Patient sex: M
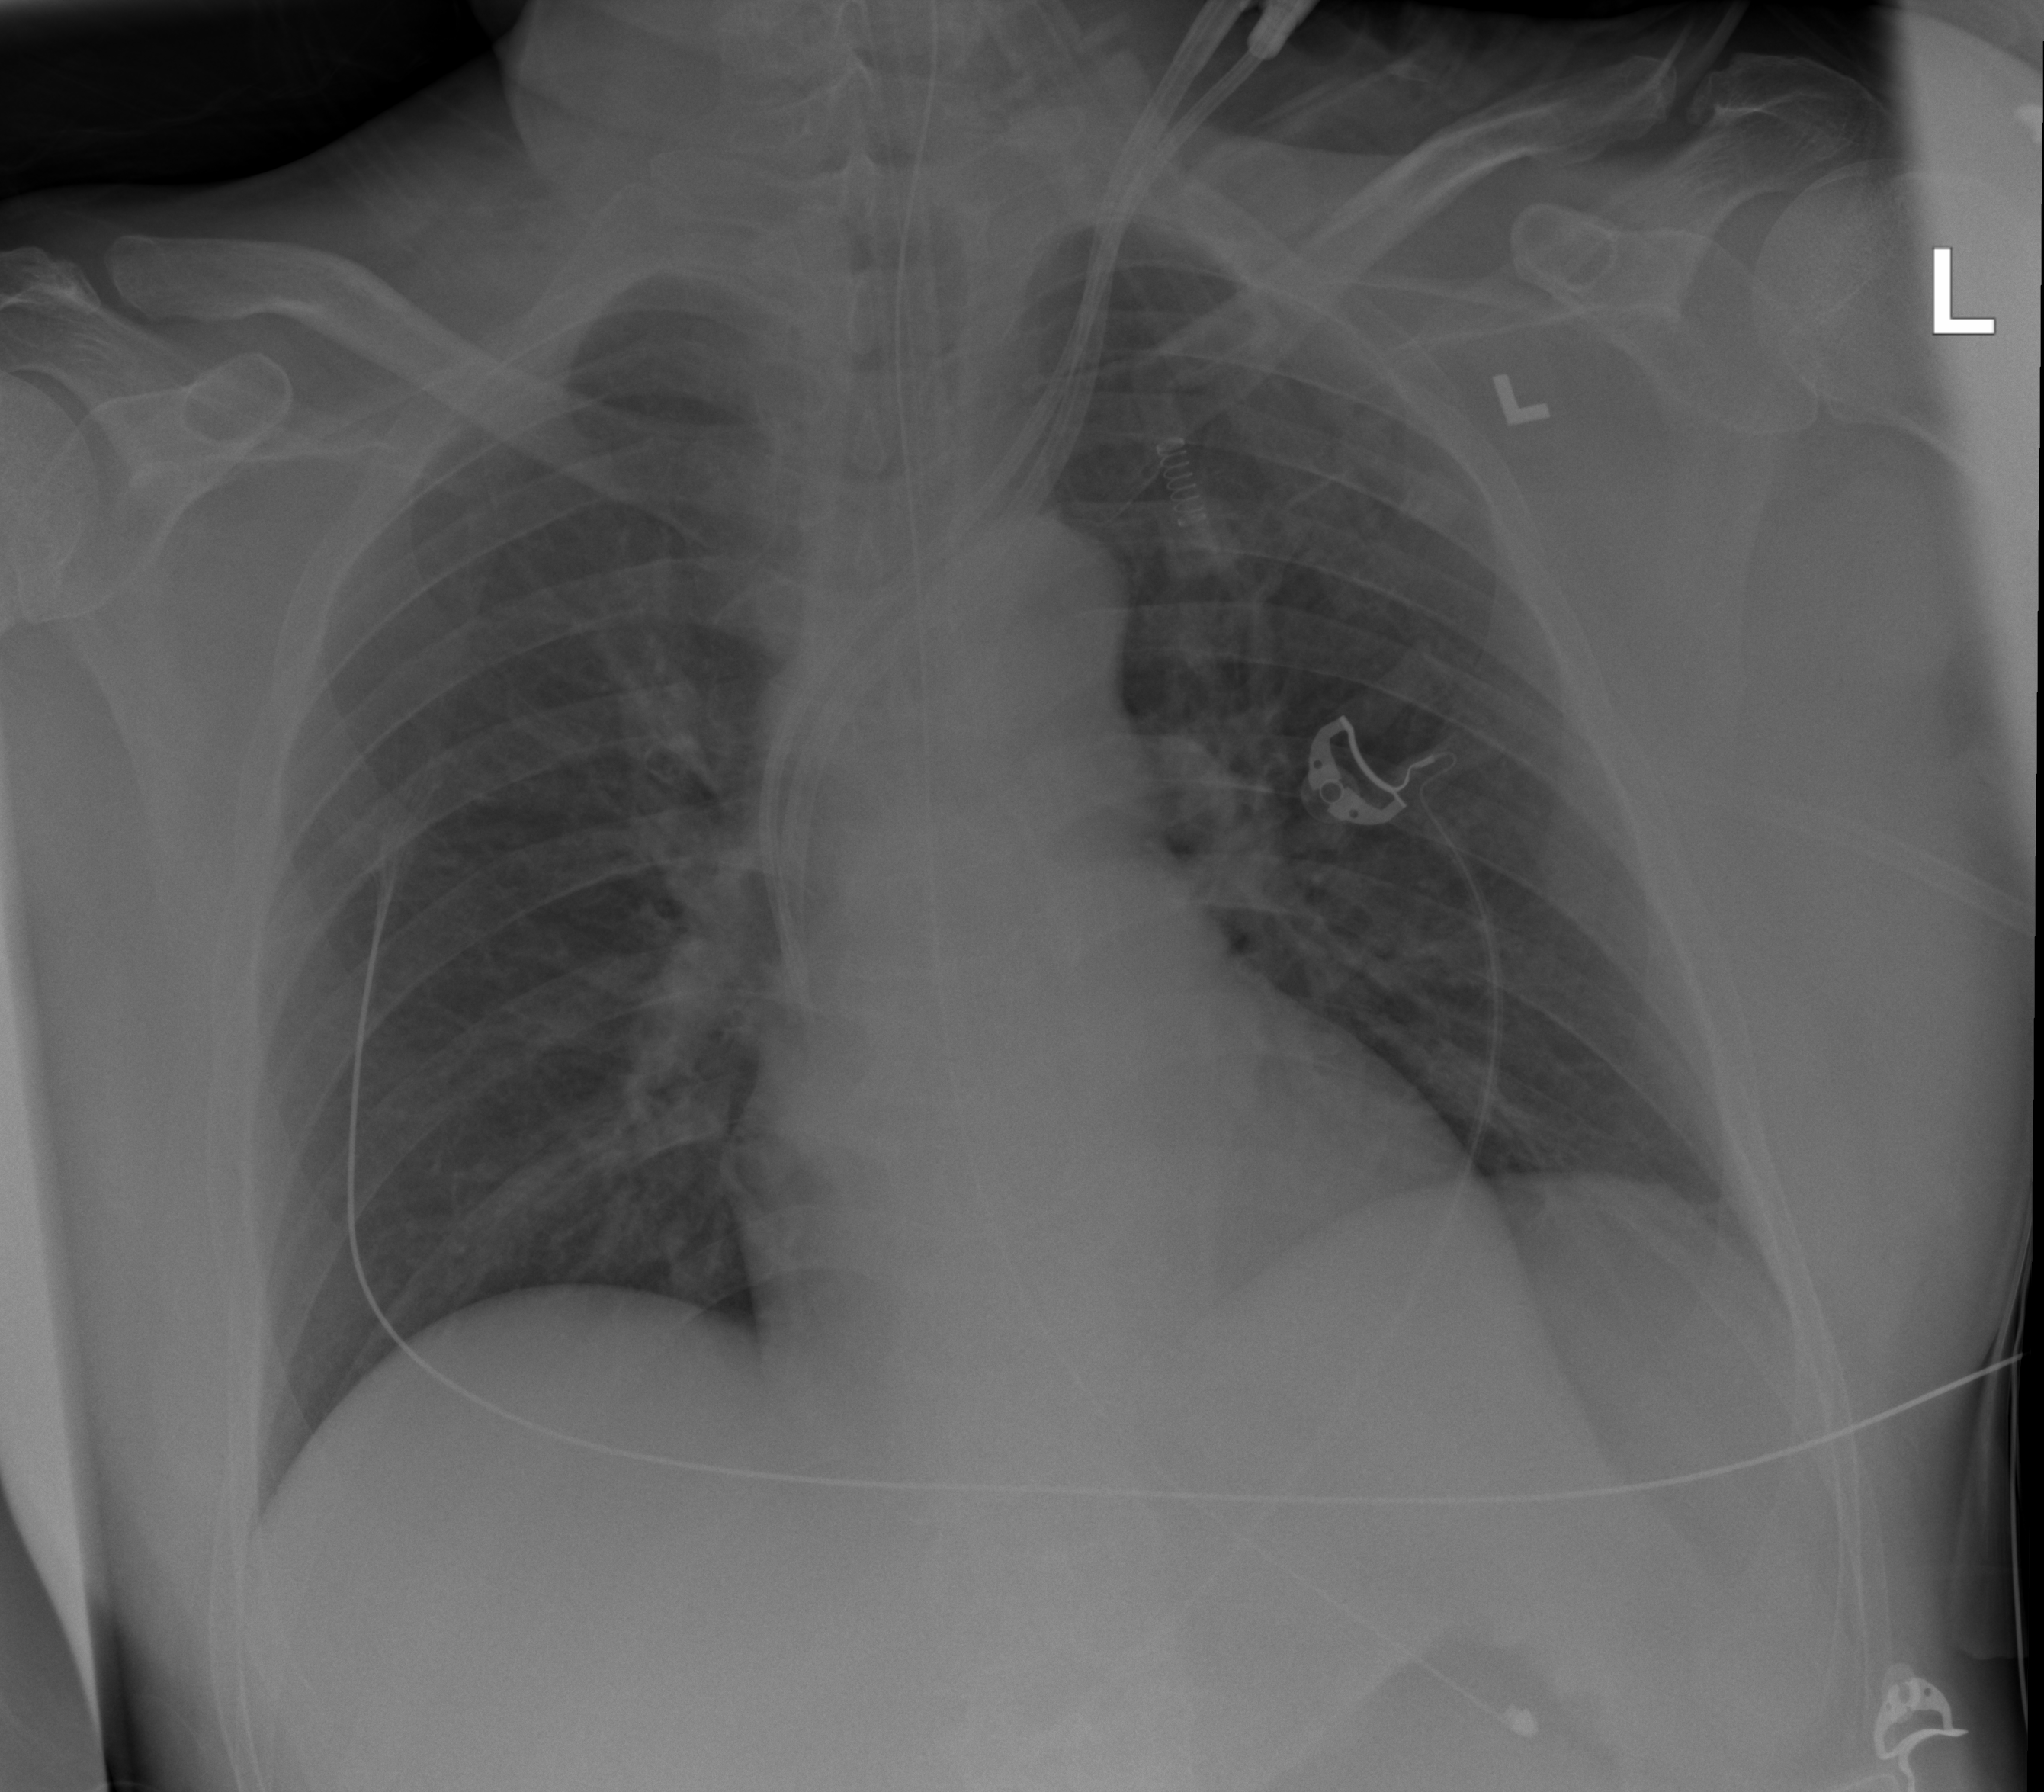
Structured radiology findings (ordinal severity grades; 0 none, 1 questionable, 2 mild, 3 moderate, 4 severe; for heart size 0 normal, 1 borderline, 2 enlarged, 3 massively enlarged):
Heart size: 0
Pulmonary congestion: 2
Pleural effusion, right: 0
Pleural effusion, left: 2
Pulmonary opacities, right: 1
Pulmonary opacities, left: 1
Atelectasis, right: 0
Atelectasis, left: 0